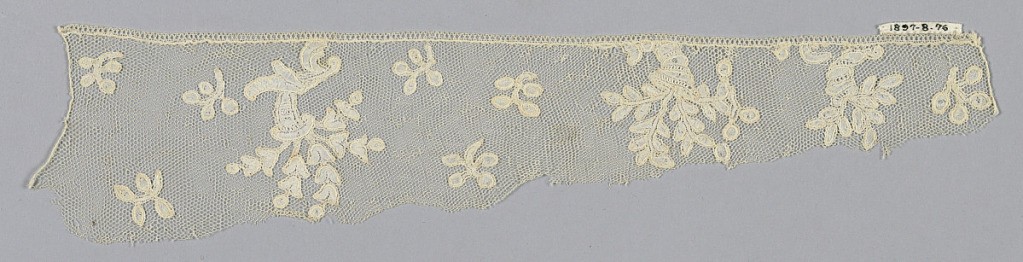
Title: Fragment
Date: late 18th–early 19th century
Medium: linen Technique: bobbin lace (Brussels-style)
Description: Fragment showing floral sprays in horn with tiny blossoms scattered over vrai droschel ground.